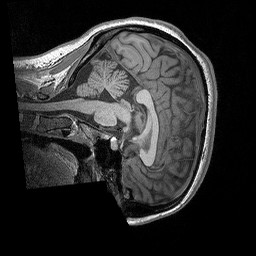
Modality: T1w
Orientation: sagittal
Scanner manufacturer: siemens
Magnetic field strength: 3 T
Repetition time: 2.3 s
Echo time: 0.00298 s